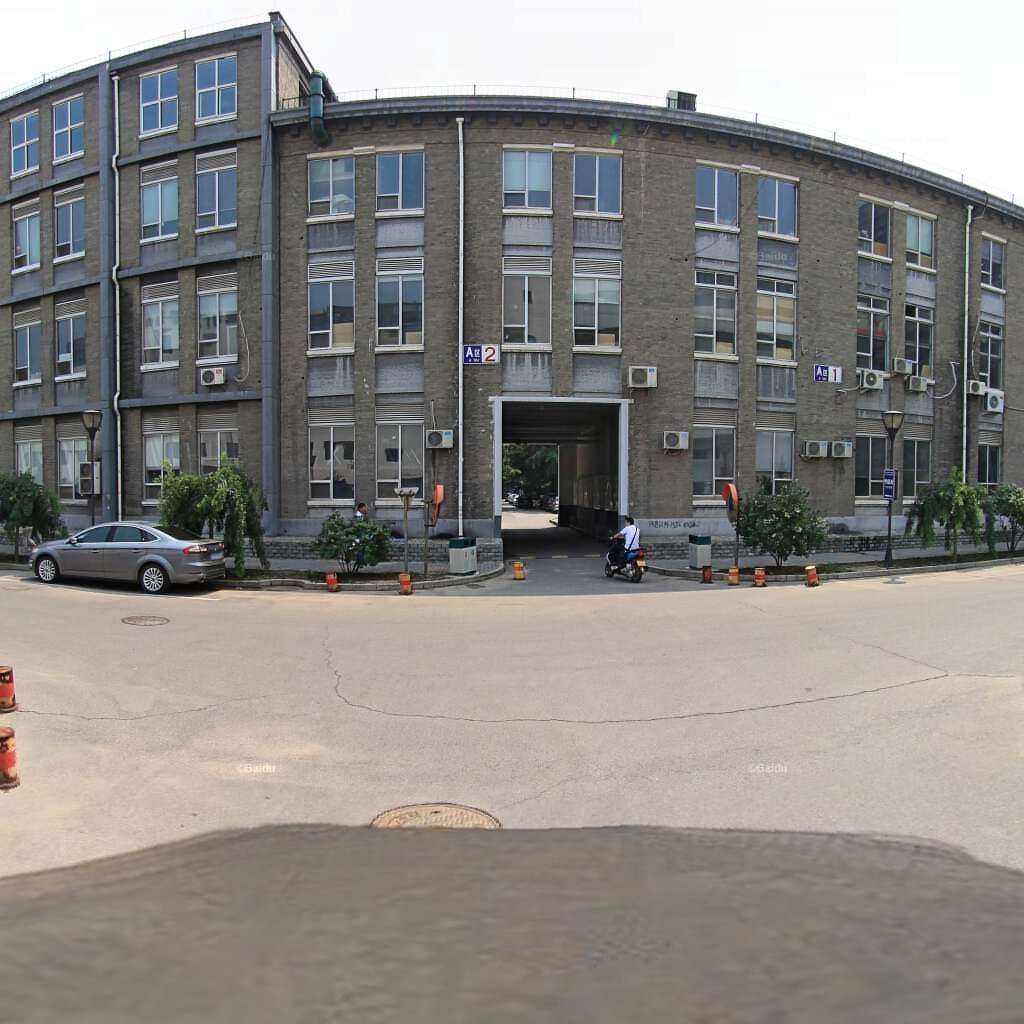
Region: Chaoyang
Road damage annotations: transverse crack, longitudinal crack, transverse crack, transverse crack, longitudinal crack, manhole cover, manhole cover